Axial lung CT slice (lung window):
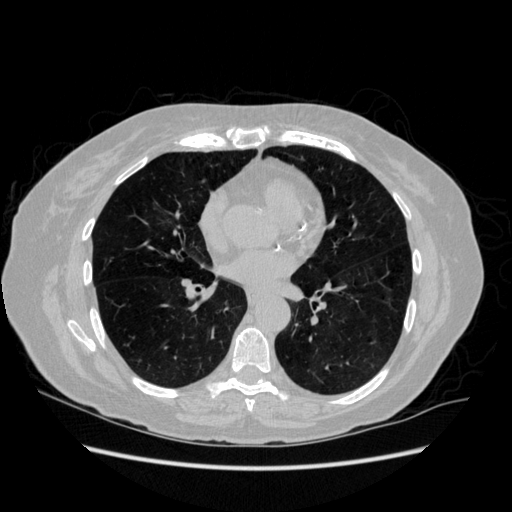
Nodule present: no